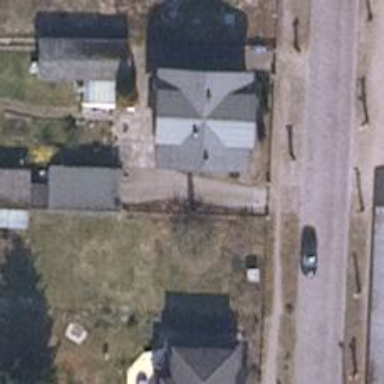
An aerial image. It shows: Driveway.